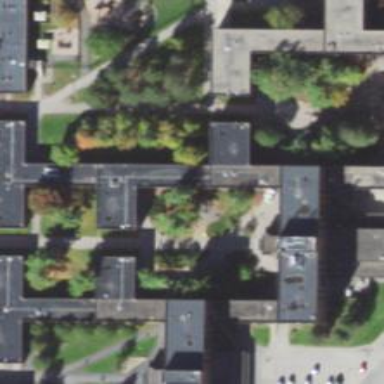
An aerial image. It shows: Black flat-roofed dormitory building.